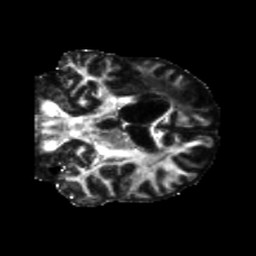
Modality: FA
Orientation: coronal
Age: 56
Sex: male
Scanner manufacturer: siemens
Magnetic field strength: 3 T
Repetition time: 5.25 s
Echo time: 0.08 s